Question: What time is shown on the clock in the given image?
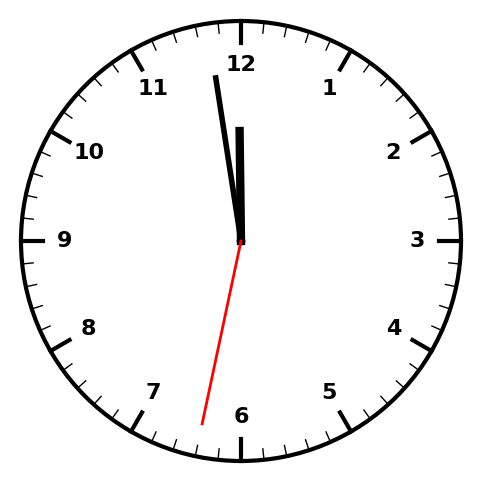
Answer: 11:58:32